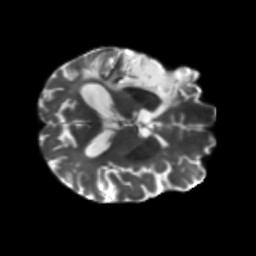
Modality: T2w
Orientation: axial
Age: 71
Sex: male
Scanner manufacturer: siemens
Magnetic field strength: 3 T
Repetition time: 5.47 s
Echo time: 0.0854 s